Question: i am totally new in web design, and i am right now struggling with creating part of my website, i need to somehow make this happen:
When PART of the BODY BACKGROUND is HOVERED, make the background change to "B", and when the mouse is not over that part, I need it to change back to background "A".
I have seen some examples here but as i am a beginner, i have no idea how to use javascript, if you could please give me some light here, either on pure CSS or on how to apply javascript.
THIS is what i have so far: ( i tried using javascript) <URL>
'''
body {
background-image:url(http://s5.postimg.org/6qbplw2xj/Background_main.jpg);
background-position:top center;
background-repeat: no-repeat;
background-color:black;
height:800px;
width:800px;
}
'''
and THIS is what i wanted to show up when the COCONUT is HOVERED:

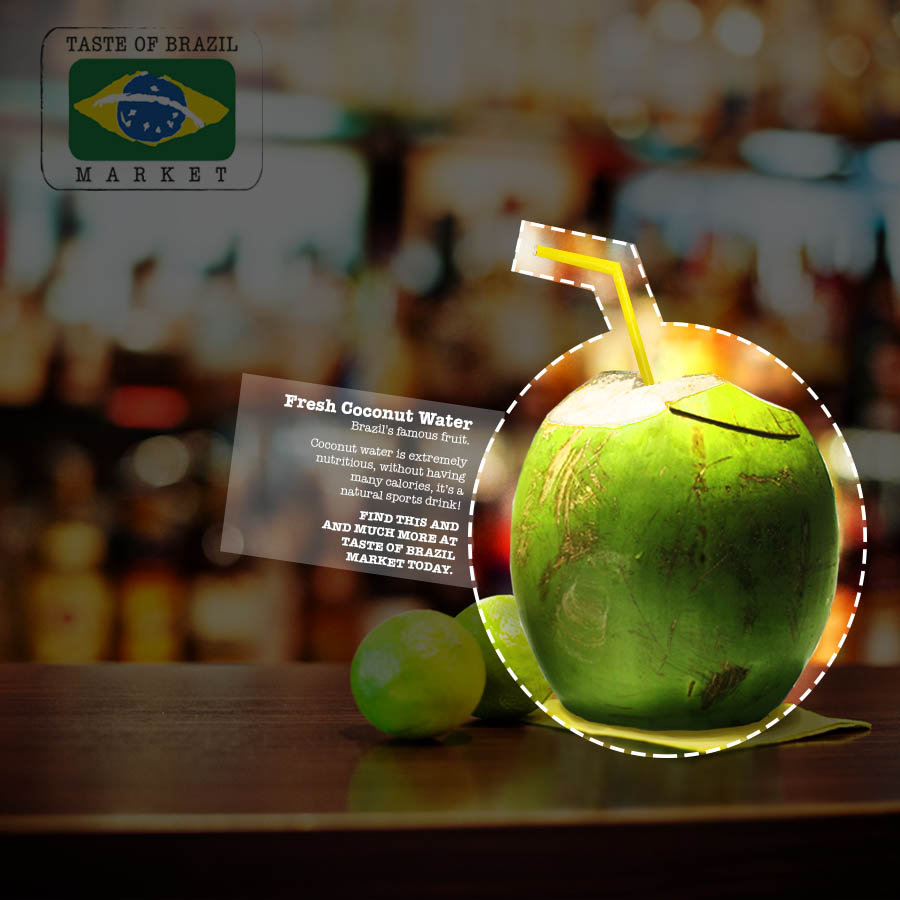
Answer: <URL>
This works, (Of course the hover div doesn't fit perfectly on the fruit)
'''
<li>...</li>
'''
In your previous example, you've never closed a "li" tag. Remeber, always close them.